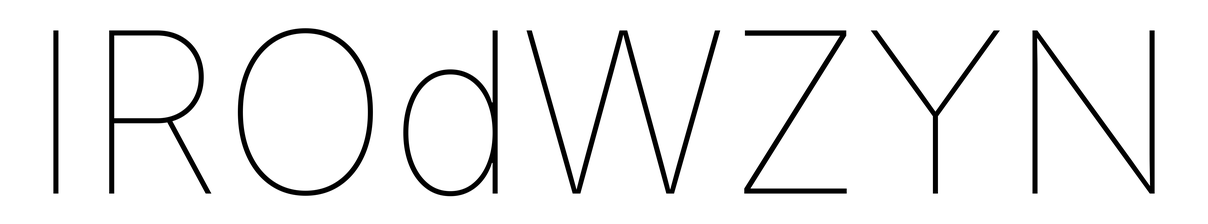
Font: Inter_Thin